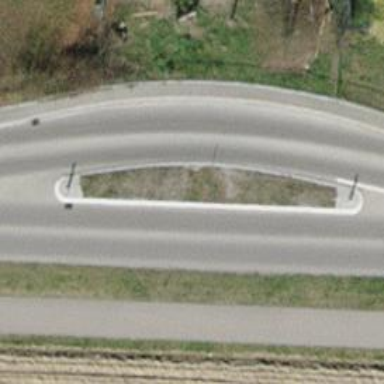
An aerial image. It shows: Traffic calming island.